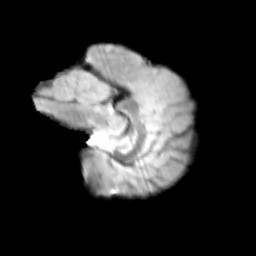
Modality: T2w
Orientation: sagittal
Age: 10
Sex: male
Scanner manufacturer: siemens
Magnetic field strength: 3 T
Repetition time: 3.8 s
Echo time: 0.07 s